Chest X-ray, PA view. Patient: 46 years old, sex F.
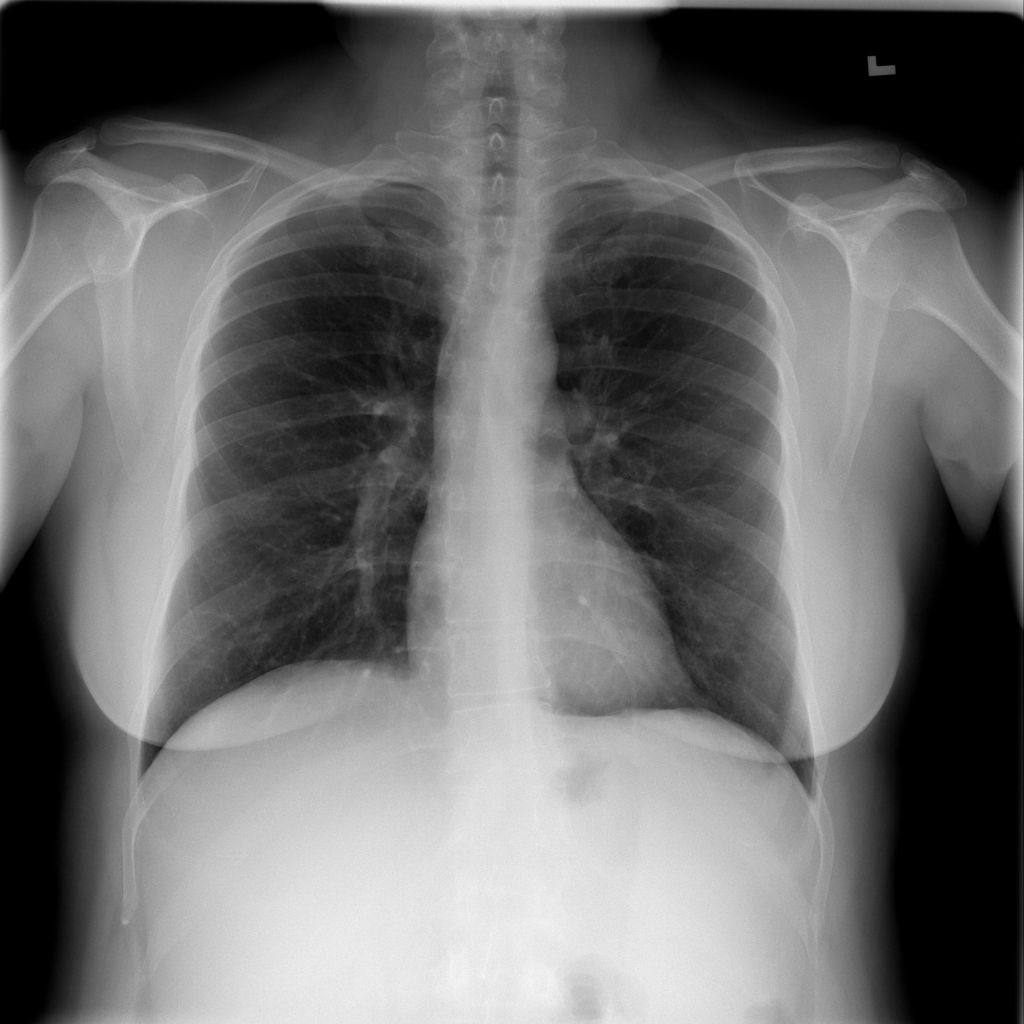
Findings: No Finding